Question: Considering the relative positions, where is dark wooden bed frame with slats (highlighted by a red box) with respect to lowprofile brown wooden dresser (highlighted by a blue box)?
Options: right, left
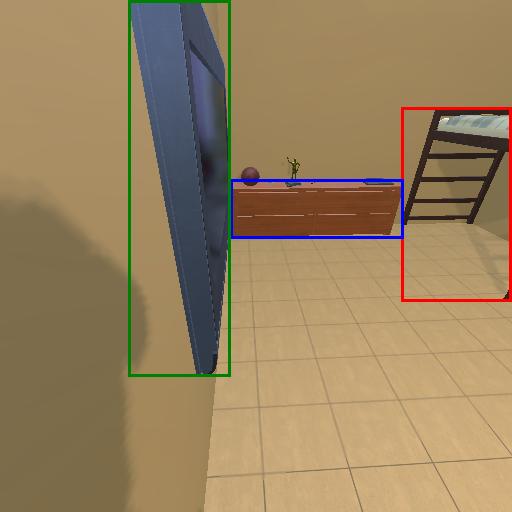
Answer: right